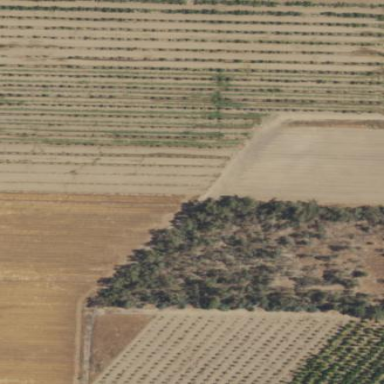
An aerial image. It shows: Orchard.